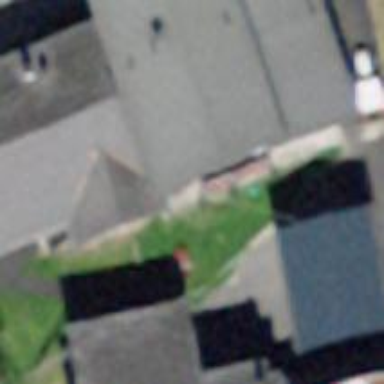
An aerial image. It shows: Simple and straightforward house.